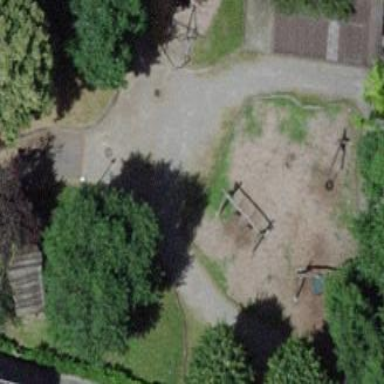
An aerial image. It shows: Playground area for leisure activities on the land.